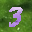
Label: 3